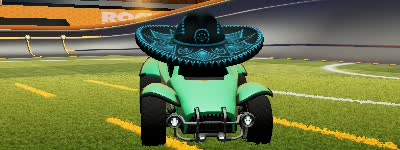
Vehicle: octane